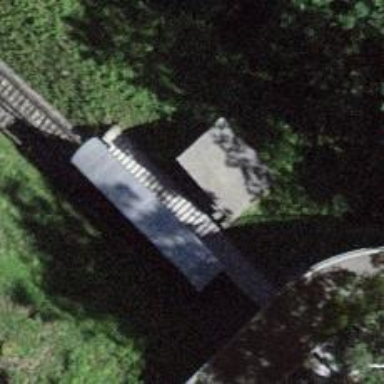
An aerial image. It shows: Funicular station located at railway halt.